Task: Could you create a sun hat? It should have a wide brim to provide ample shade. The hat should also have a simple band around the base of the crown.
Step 162:
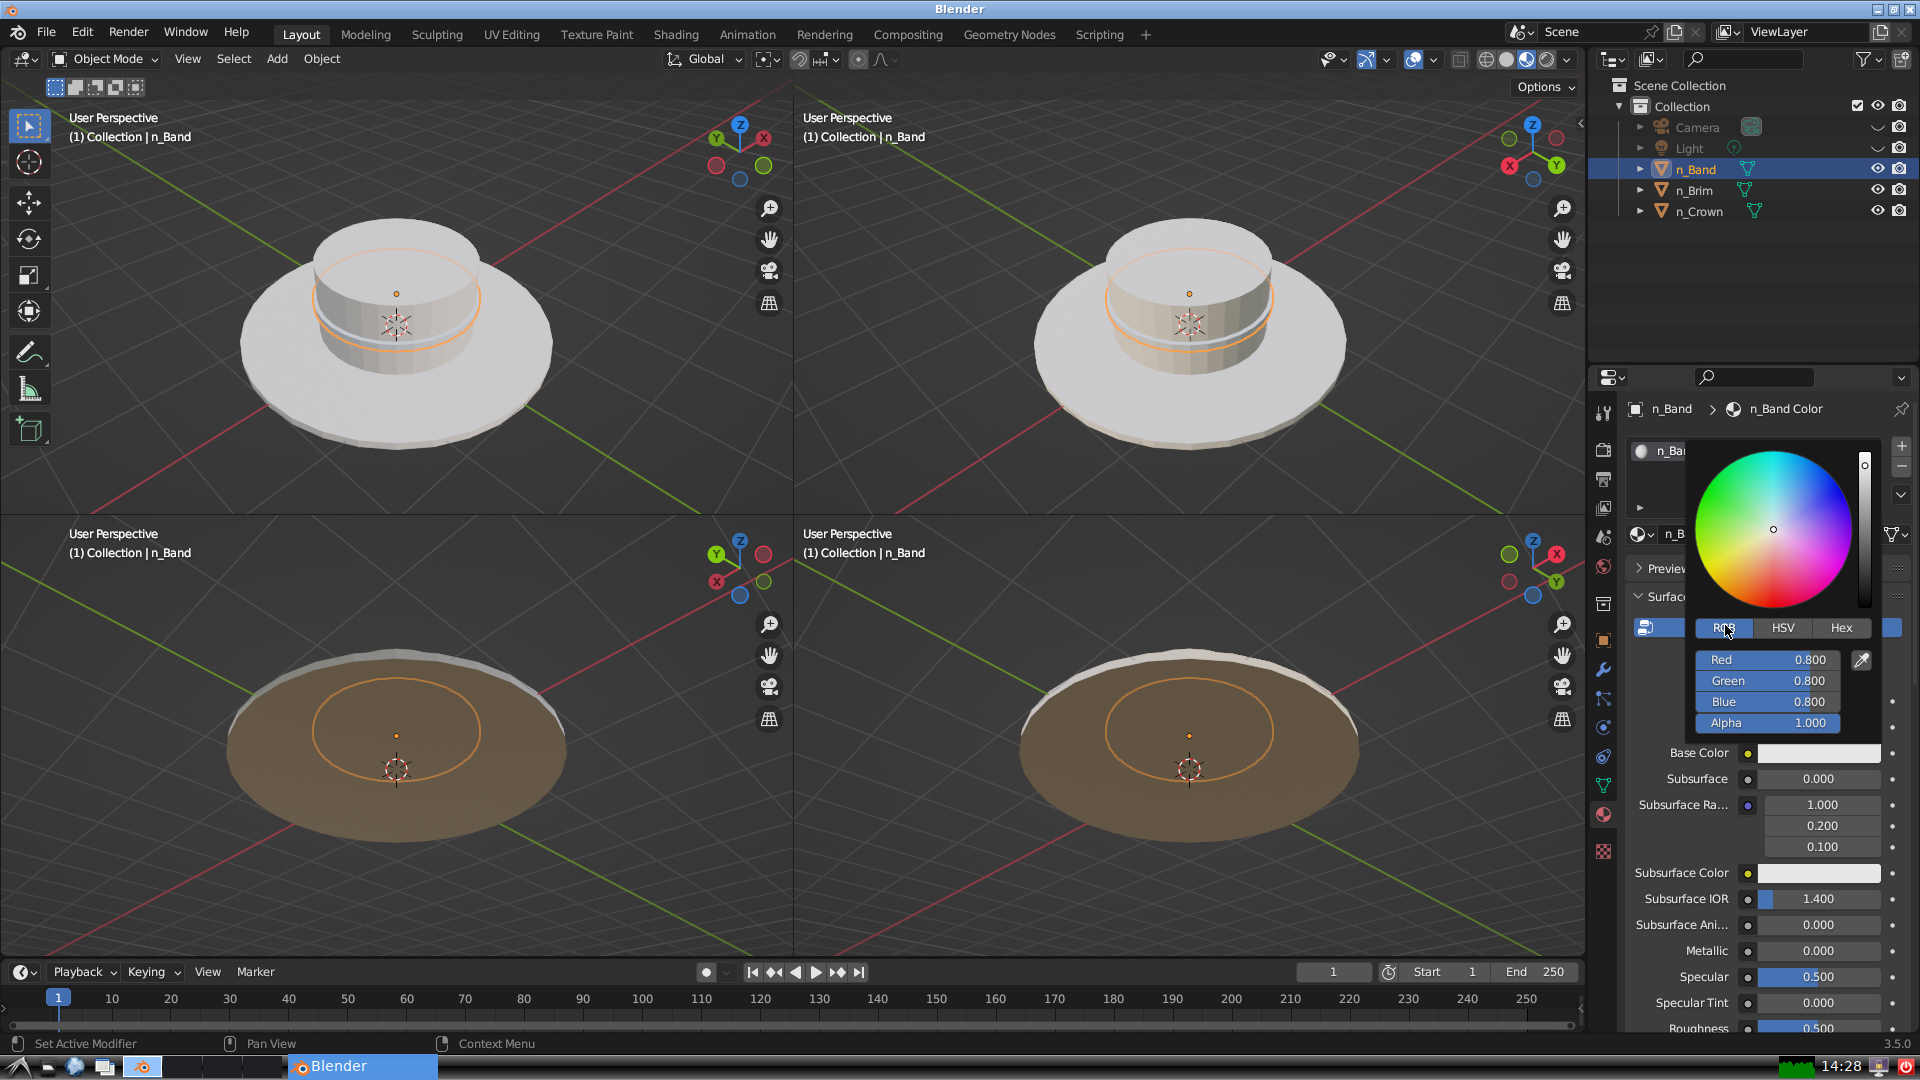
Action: {"mouse_move": [1770, 658]}